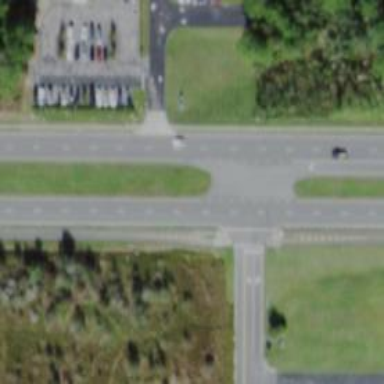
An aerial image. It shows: Crossing on the road.